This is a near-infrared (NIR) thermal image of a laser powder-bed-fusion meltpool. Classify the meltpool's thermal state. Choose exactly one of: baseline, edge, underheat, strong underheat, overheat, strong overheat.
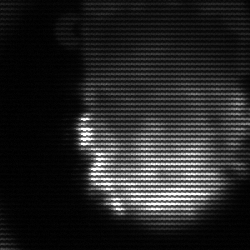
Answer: baseline